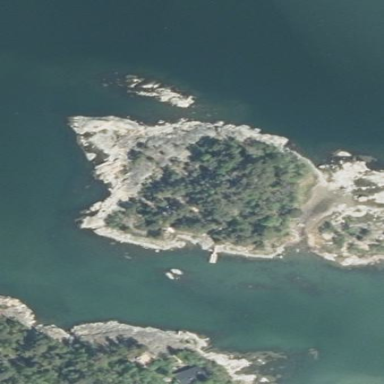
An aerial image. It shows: Islet along the natural coastline.